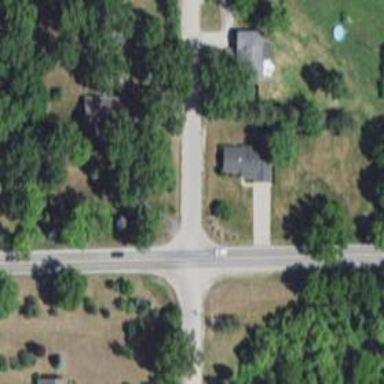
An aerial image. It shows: Stop road.